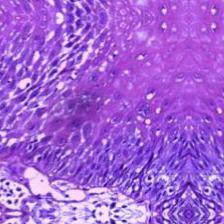
Diagnosis: Normal